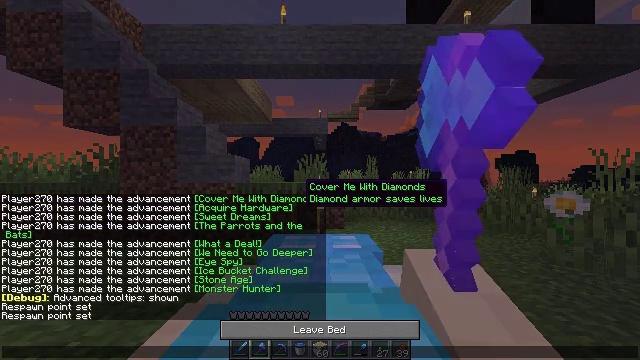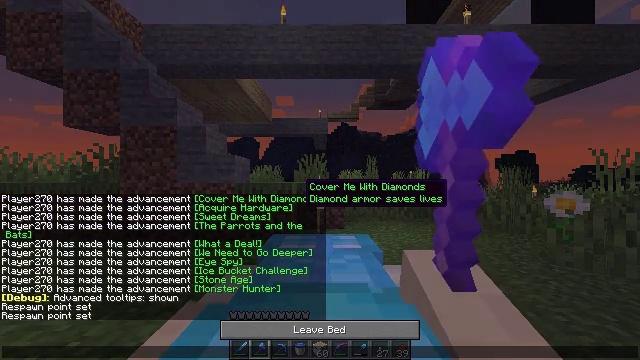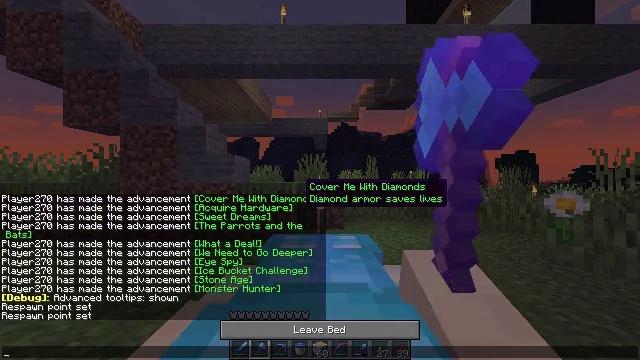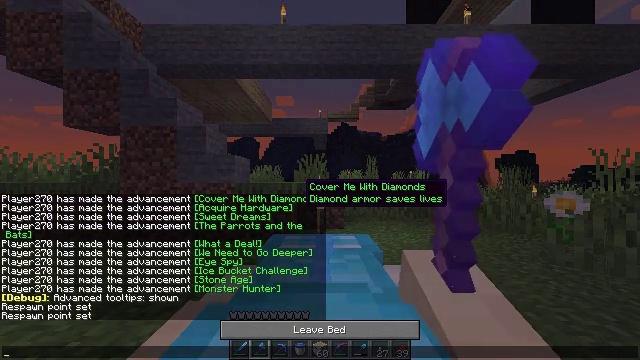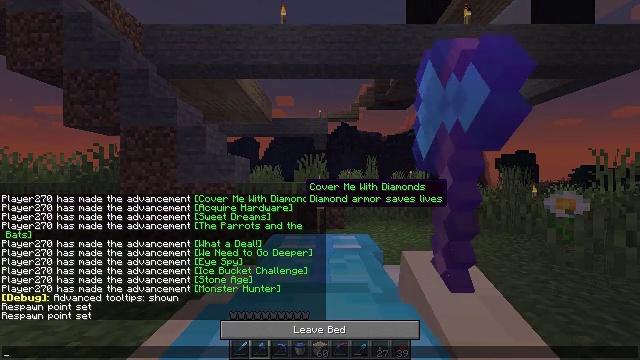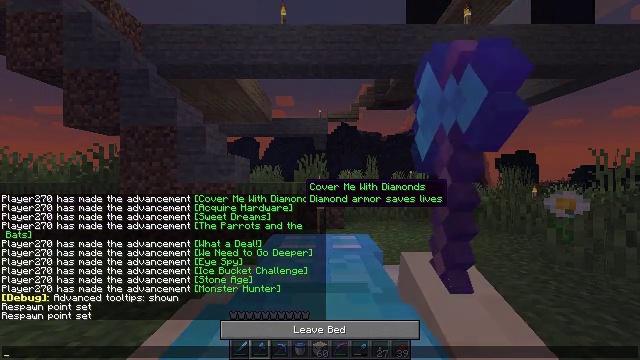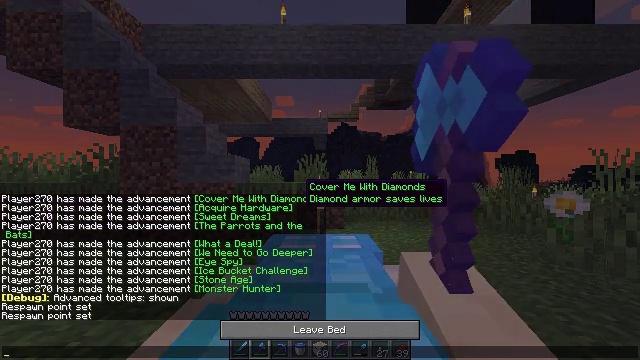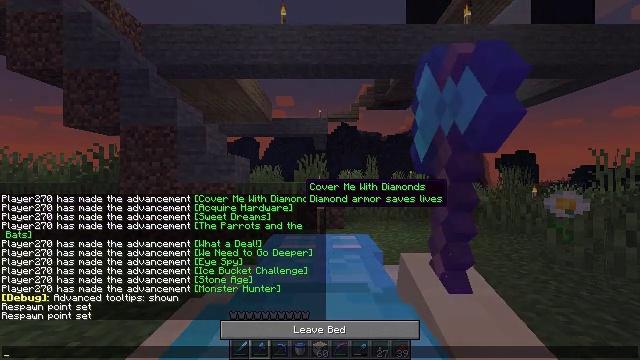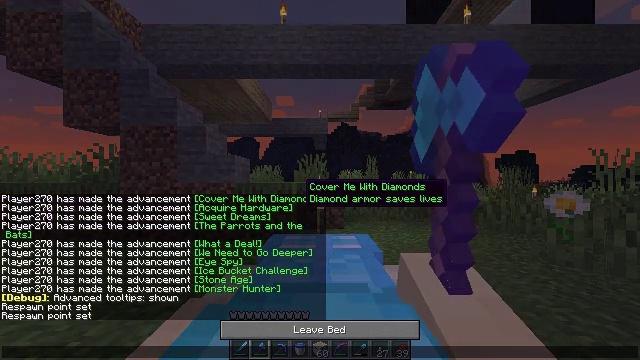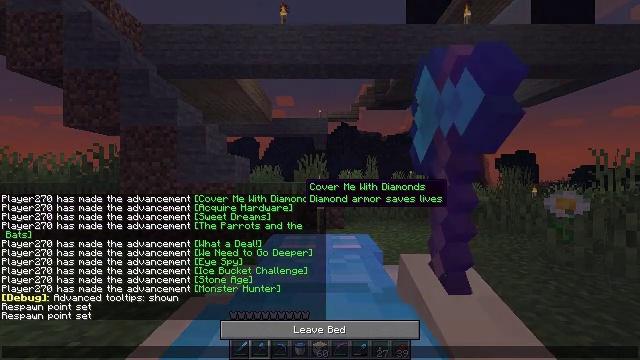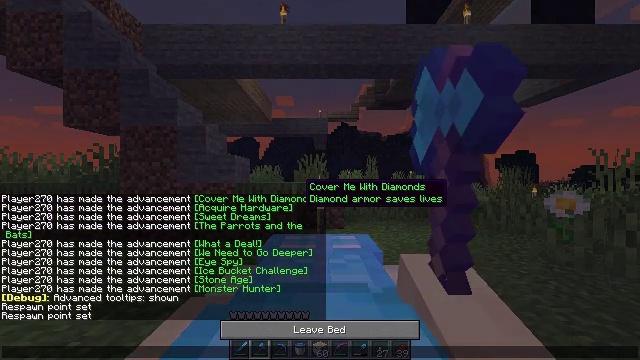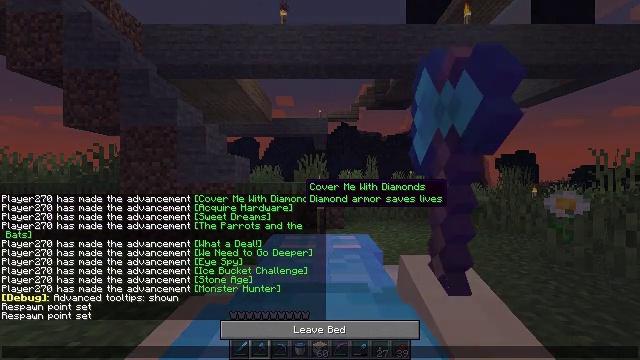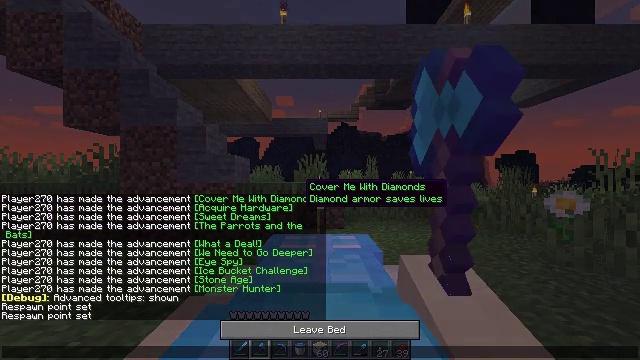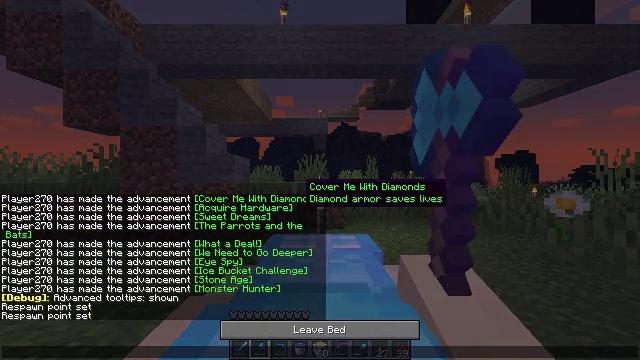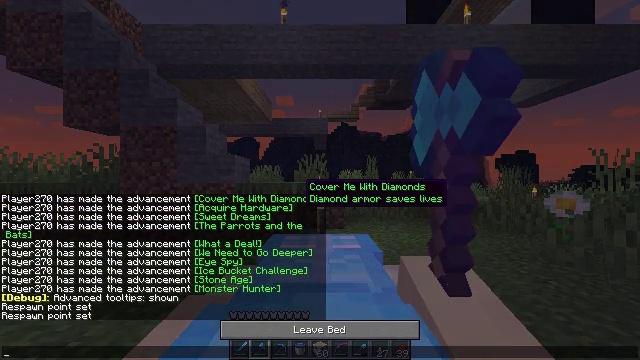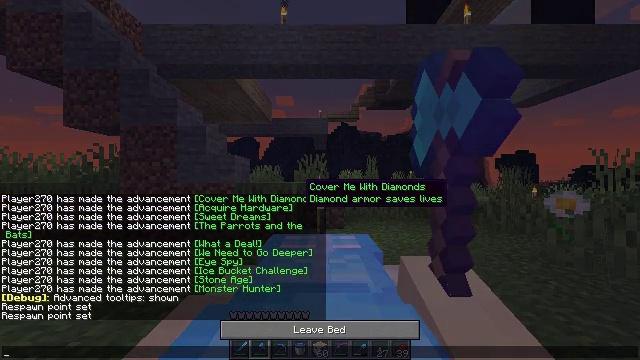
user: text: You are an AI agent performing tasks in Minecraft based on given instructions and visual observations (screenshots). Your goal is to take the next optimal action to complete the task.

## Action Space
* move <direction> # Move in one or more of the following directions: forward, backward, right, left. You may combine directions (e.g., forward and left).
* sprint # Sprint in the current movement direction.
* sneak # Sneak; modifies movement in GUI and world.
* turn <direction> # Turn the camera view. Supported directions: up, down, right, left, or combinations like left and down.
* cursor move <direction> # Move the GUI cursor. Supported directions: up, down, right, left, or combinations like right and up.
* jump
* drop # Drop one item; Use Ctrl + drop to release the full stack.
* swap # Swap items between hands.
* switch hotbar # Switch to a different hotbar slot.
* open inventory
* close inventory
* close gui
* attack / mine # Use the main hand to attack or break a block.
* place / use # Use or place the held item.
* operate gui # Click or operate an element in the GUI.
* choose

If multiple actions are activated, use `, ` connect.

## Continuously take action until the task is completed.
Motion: motion action
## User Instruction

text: Remove birch planks to collect them.
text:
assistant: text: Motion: no_op
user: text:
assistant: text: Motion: no_op
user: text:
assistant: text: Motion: no_op
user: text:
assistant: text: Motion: no_op
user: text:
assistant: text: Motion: no_op
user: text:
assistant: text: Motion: no_op
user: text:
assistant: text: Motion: no_op
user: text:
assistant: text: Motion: no_op
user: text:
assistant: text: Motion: no_op
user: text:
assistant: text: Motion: no_op
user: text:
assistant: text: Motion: no_op
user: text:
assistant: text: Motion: no_op
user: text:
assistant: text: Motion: no_op
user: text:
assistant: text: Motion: no_op
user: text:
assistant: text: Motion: no_op
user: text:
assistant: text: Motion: no_op
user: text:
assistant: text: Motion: no_op
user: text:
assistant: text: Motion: no_op
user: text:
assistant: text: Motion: no_op
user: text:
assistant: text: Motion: no_op
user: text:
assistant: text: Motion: no_op
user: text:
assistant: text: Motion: no_op
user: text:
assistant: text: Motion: no_op
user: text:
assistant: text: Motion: no_op
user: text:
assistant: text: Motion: no_op
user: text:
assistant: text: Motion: no_op
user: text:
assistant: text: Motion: no_op
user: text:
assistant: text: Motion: no_op
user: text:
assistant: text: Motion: no_op
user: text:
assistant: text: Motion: no_op